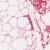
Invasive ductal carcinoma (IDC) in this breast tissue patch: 0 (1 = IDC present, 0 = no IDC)